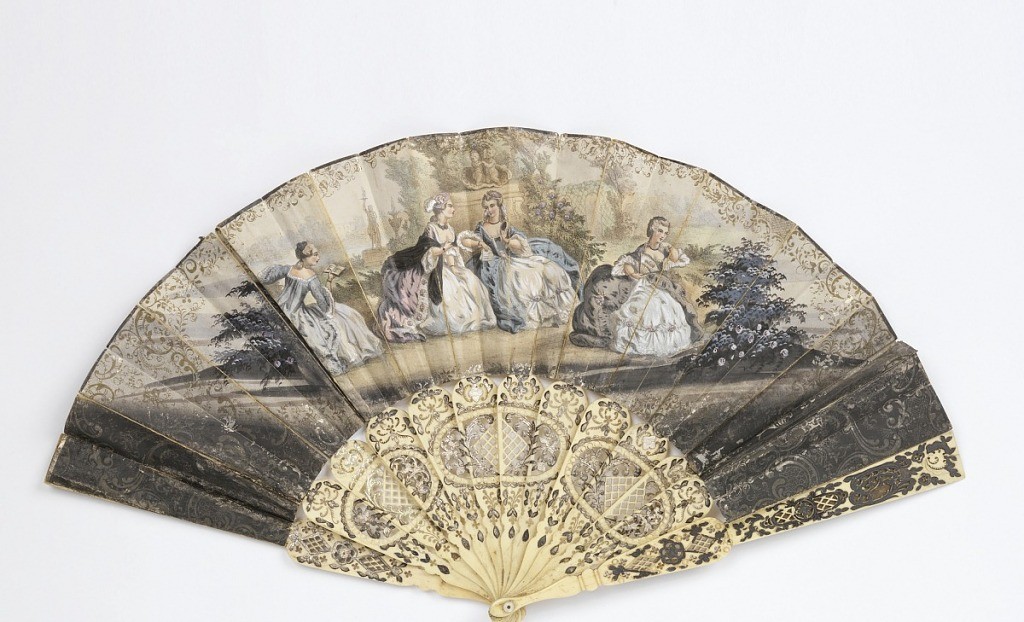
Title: Pleated fan
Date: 1830–40
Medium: Gilded paper leaf with chromolithograph, carved and pierced ivory sticks, partially silvered
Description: Pleated fan. Gilded paper leaf with chromolithograph showing four ladies in a garden. Reverse: a man and woman in a medallion flanked by arabesques in silver paint. Carved and pierced ivory sticks with silvered decoration.